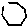
Label: hexagon